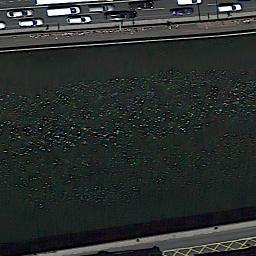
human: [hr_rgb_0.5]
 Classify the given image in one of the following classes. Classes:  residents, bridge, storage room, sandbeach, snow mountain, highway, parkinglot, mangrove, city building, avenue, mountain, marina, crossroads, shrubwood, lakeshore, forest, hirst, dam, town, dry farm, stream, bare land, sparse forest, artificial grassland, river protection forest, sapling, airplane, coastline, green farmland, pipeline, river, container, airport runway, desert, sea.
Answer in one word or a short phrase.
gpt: river